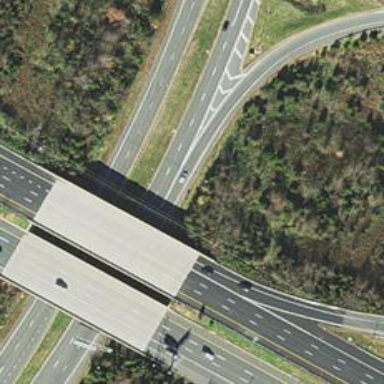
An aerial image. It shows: Motorway junction.